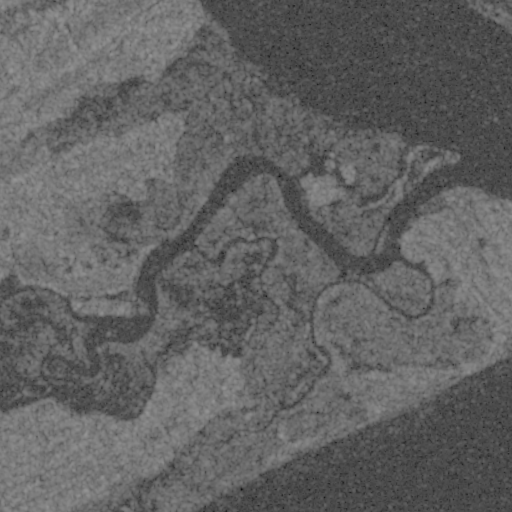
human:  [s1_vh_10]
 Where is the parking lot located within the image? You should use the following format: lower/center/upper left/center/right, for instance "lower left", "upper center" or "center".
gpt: The parking lot is located in the lower left of the image.
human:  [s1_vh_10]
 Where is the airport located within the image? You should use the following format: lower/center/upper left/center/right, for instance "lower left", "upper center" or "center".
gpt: There is no airport in the image.

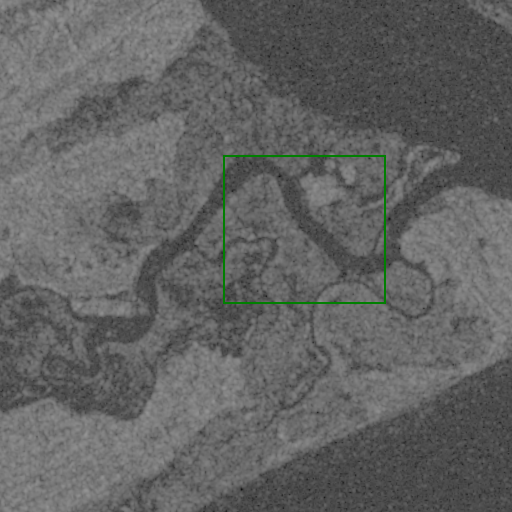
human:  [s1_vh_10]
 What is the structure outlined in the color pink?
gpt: There is no pink outline.
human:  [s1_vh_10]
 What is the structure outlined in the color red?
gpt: There is no structure outlined in red.